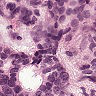
Metastatic tissue present: yes